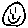
Label: smiley face